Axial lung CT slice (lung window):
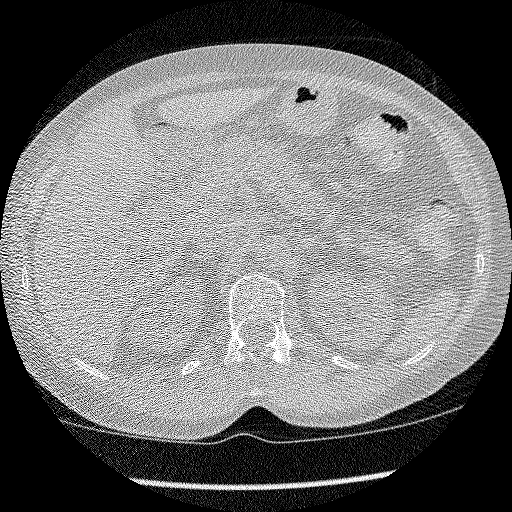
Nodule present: no